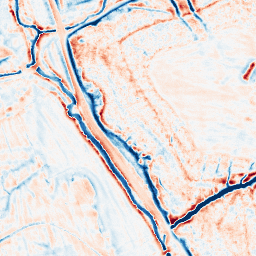
Category: edge_preserving
Decomposition family: bilateral
Decomposition parameters: d: 15
sigma_color: 25
sigma_space: 150
Upsampling method: quartic
Upsampling parameters: scale: 4
Upsampling scale: 4